Question: '''
C:\>php tools\spark install -v1.0.0 example-spark
'php' is not recognized as an internal or external command,
operable program or batch file.
'''
Why is this so? What are the things I need to do for me to execute this command? Please help. Thanks a lot

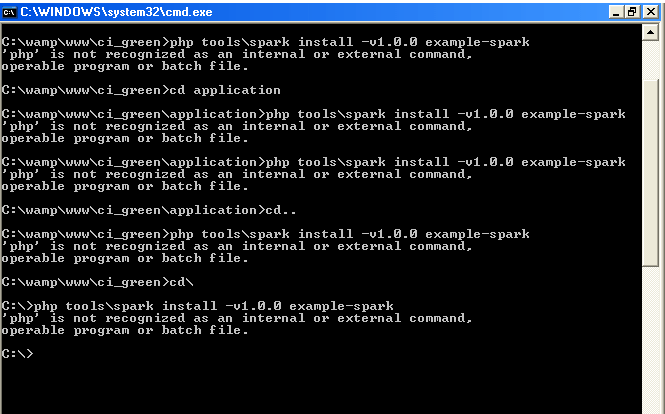
Answer: I just change my environment variables in the 'control panel->perfromance and maintenance->system->advance and click environment variables and edit the path to C:\wampin\php\php5.4.3'